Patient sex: F
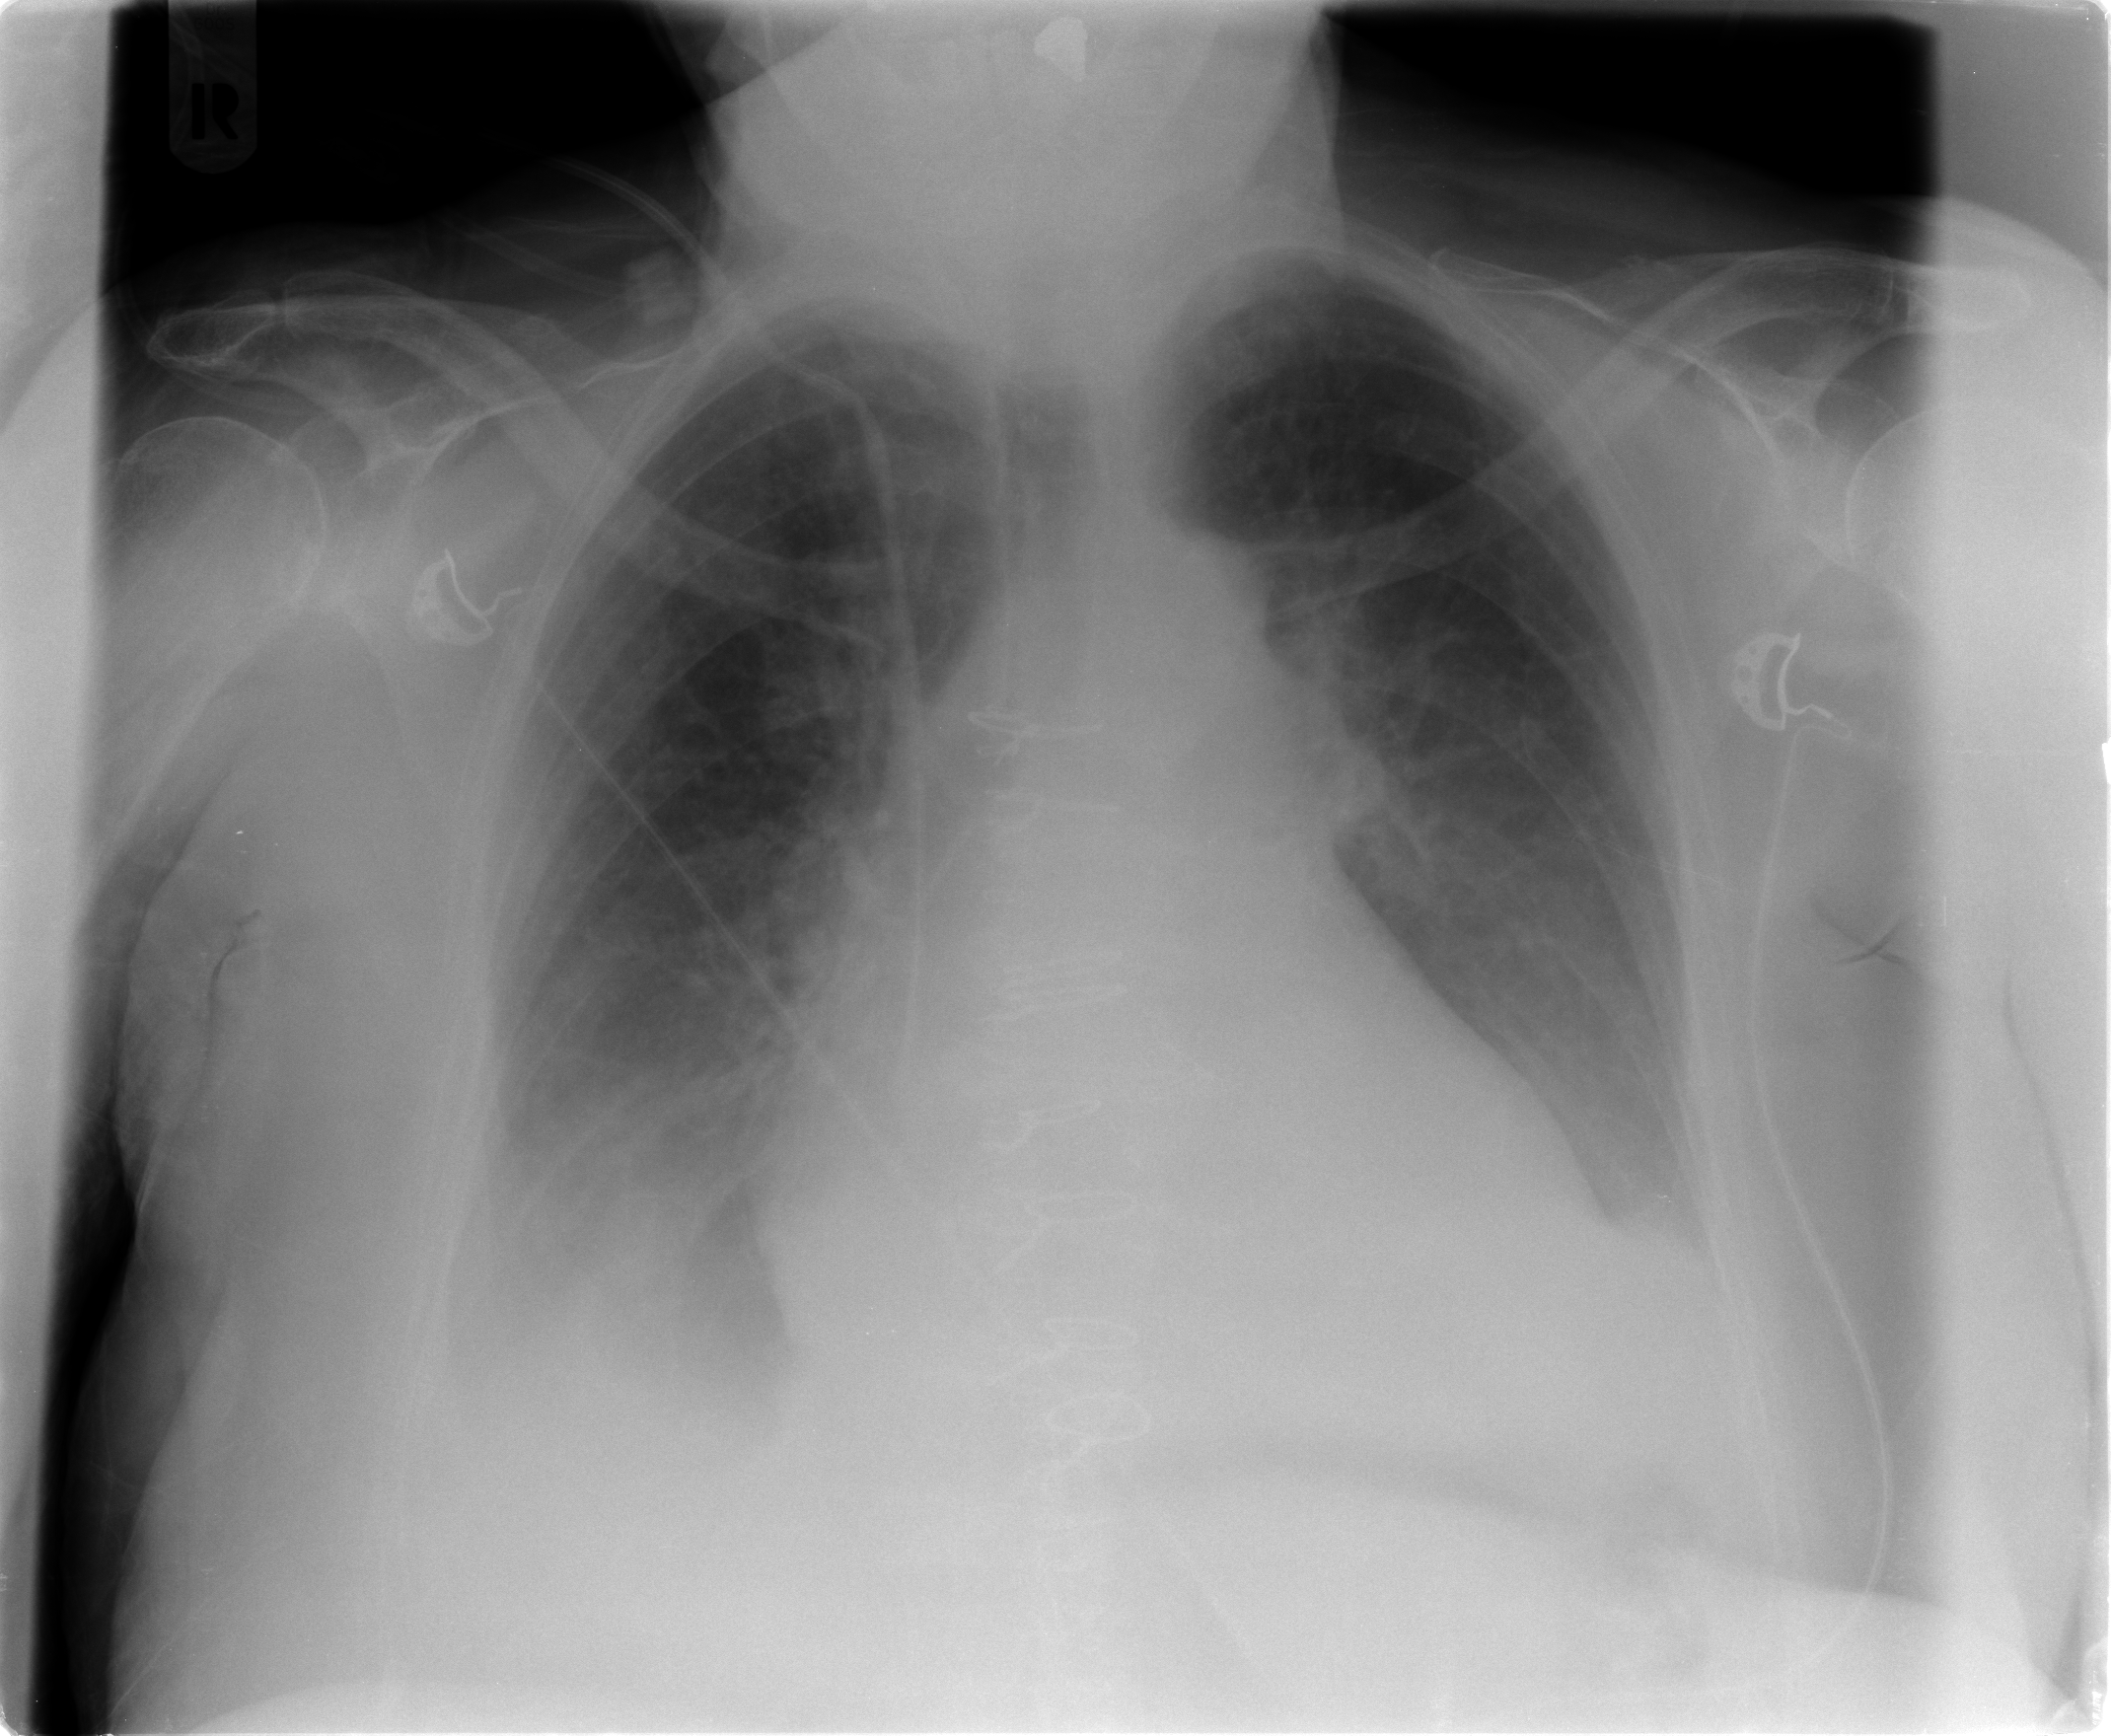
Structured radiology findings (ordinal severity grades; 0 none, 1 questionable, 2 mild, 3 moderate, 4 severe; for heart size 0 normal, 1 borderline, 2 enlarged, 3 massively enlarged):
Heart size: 2
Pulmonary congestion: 2
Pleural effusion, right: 2
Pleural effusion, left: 2
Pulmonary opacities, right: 0
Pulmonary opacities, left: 0
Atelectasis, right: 2
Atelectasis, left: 2